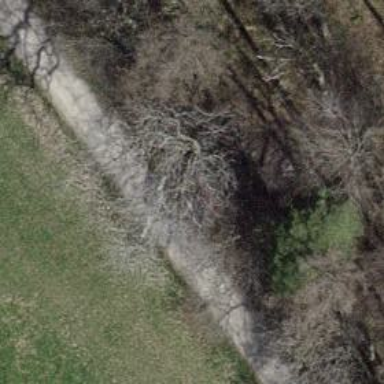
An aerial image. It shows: Bench.